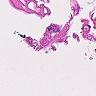
Metastatic tissue present: no